Field crop: maize
Growth stage: 2
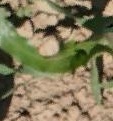
Species: maize